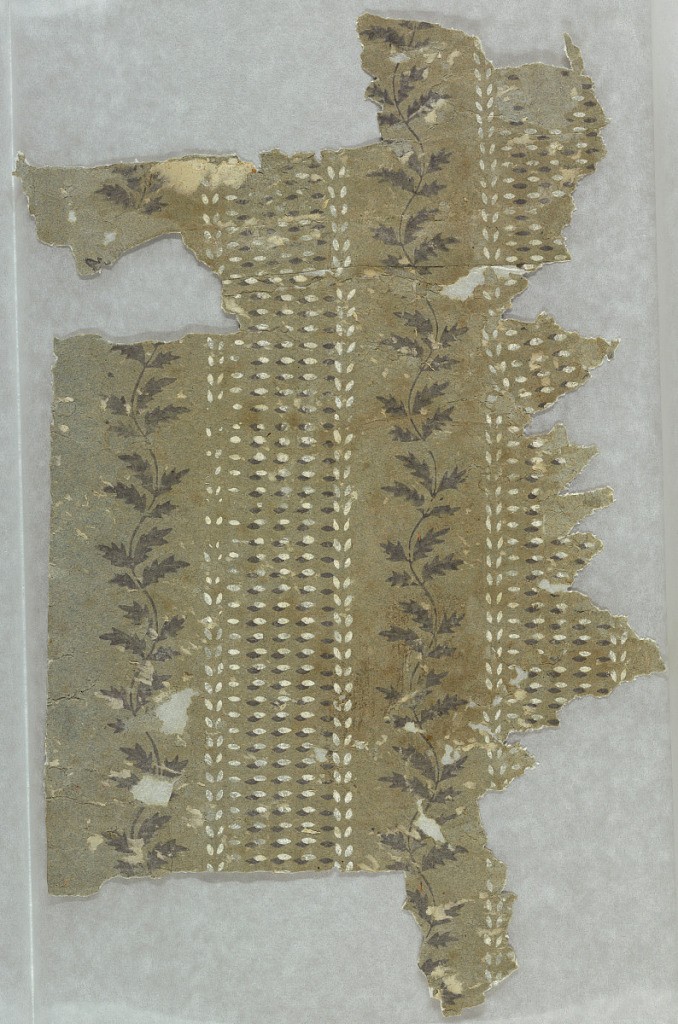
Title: Sidewall
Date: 1800–1825
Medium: Block-printed on handmade paper
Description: Alternating stripes of black foliage and black and white dots.